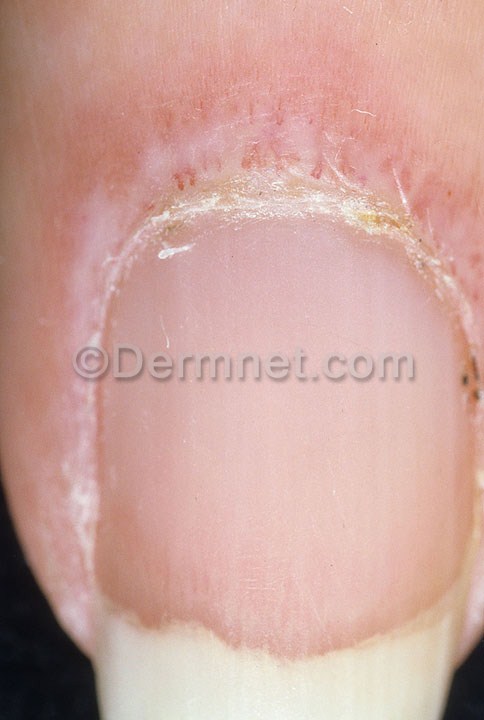
Disease: Lupus and other Connective Tissue diseases